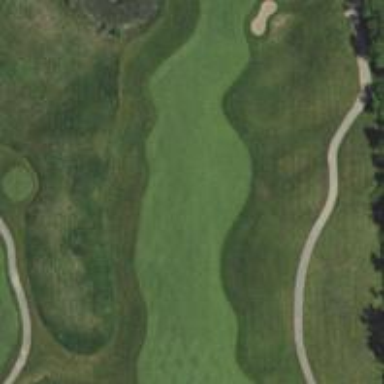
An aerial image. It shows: Golf hole.